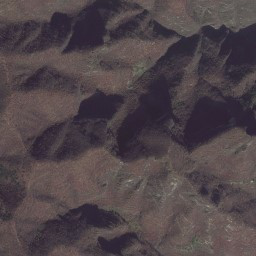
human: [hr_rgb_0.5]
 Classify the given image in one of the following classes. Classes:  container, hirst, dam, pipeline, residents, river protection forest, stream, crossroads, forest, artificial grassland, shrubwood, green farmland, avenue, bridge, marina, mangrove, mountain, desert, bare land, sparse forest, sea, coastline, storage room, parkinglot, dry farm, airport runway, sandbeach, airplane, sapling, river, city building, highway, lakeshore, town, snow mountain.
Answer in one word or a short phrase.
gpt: mountain